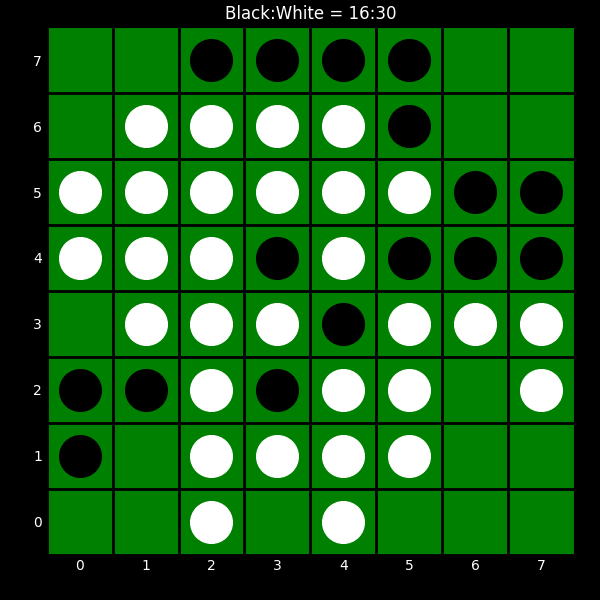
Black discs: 16
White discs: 30